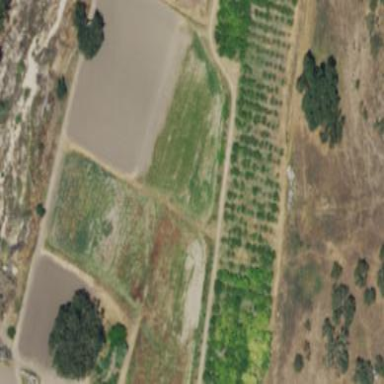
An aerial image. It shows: Orchard.